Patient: sex M, age 52
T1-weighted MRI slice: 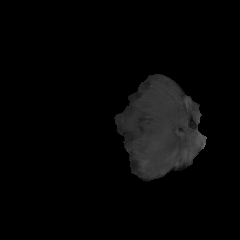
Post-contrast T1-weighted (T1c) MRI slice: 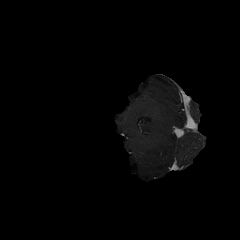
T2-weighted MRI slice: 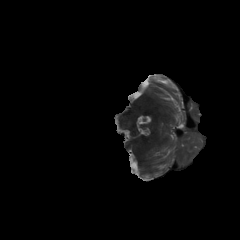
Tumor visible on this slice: no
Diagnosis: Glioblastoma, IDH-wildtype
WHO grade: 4